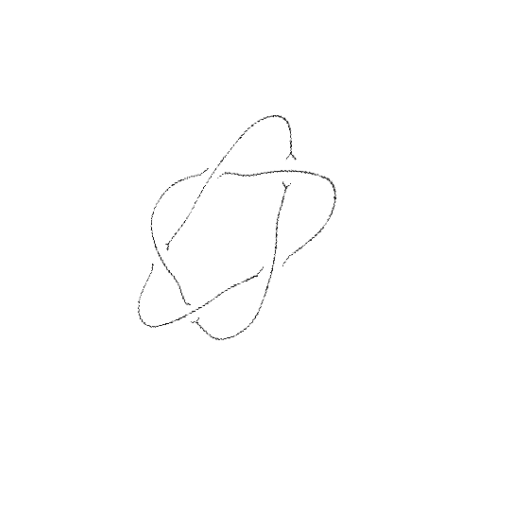
Crossing number: 5